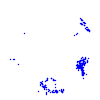
Particle: proton